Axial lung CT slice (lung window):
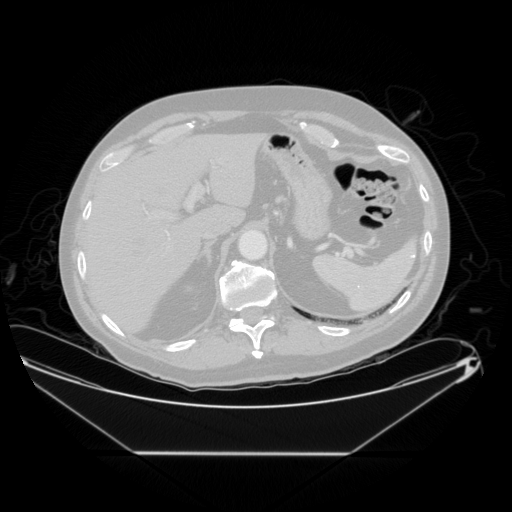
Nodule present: no